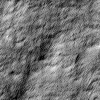
Atmospheric dust classification: not_dusty